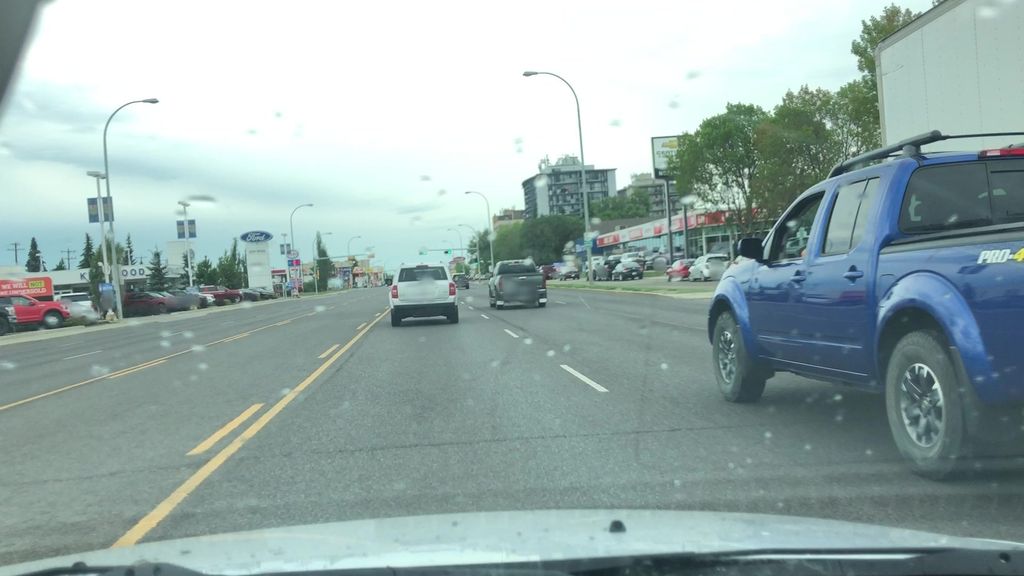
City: edmonton